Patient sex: M
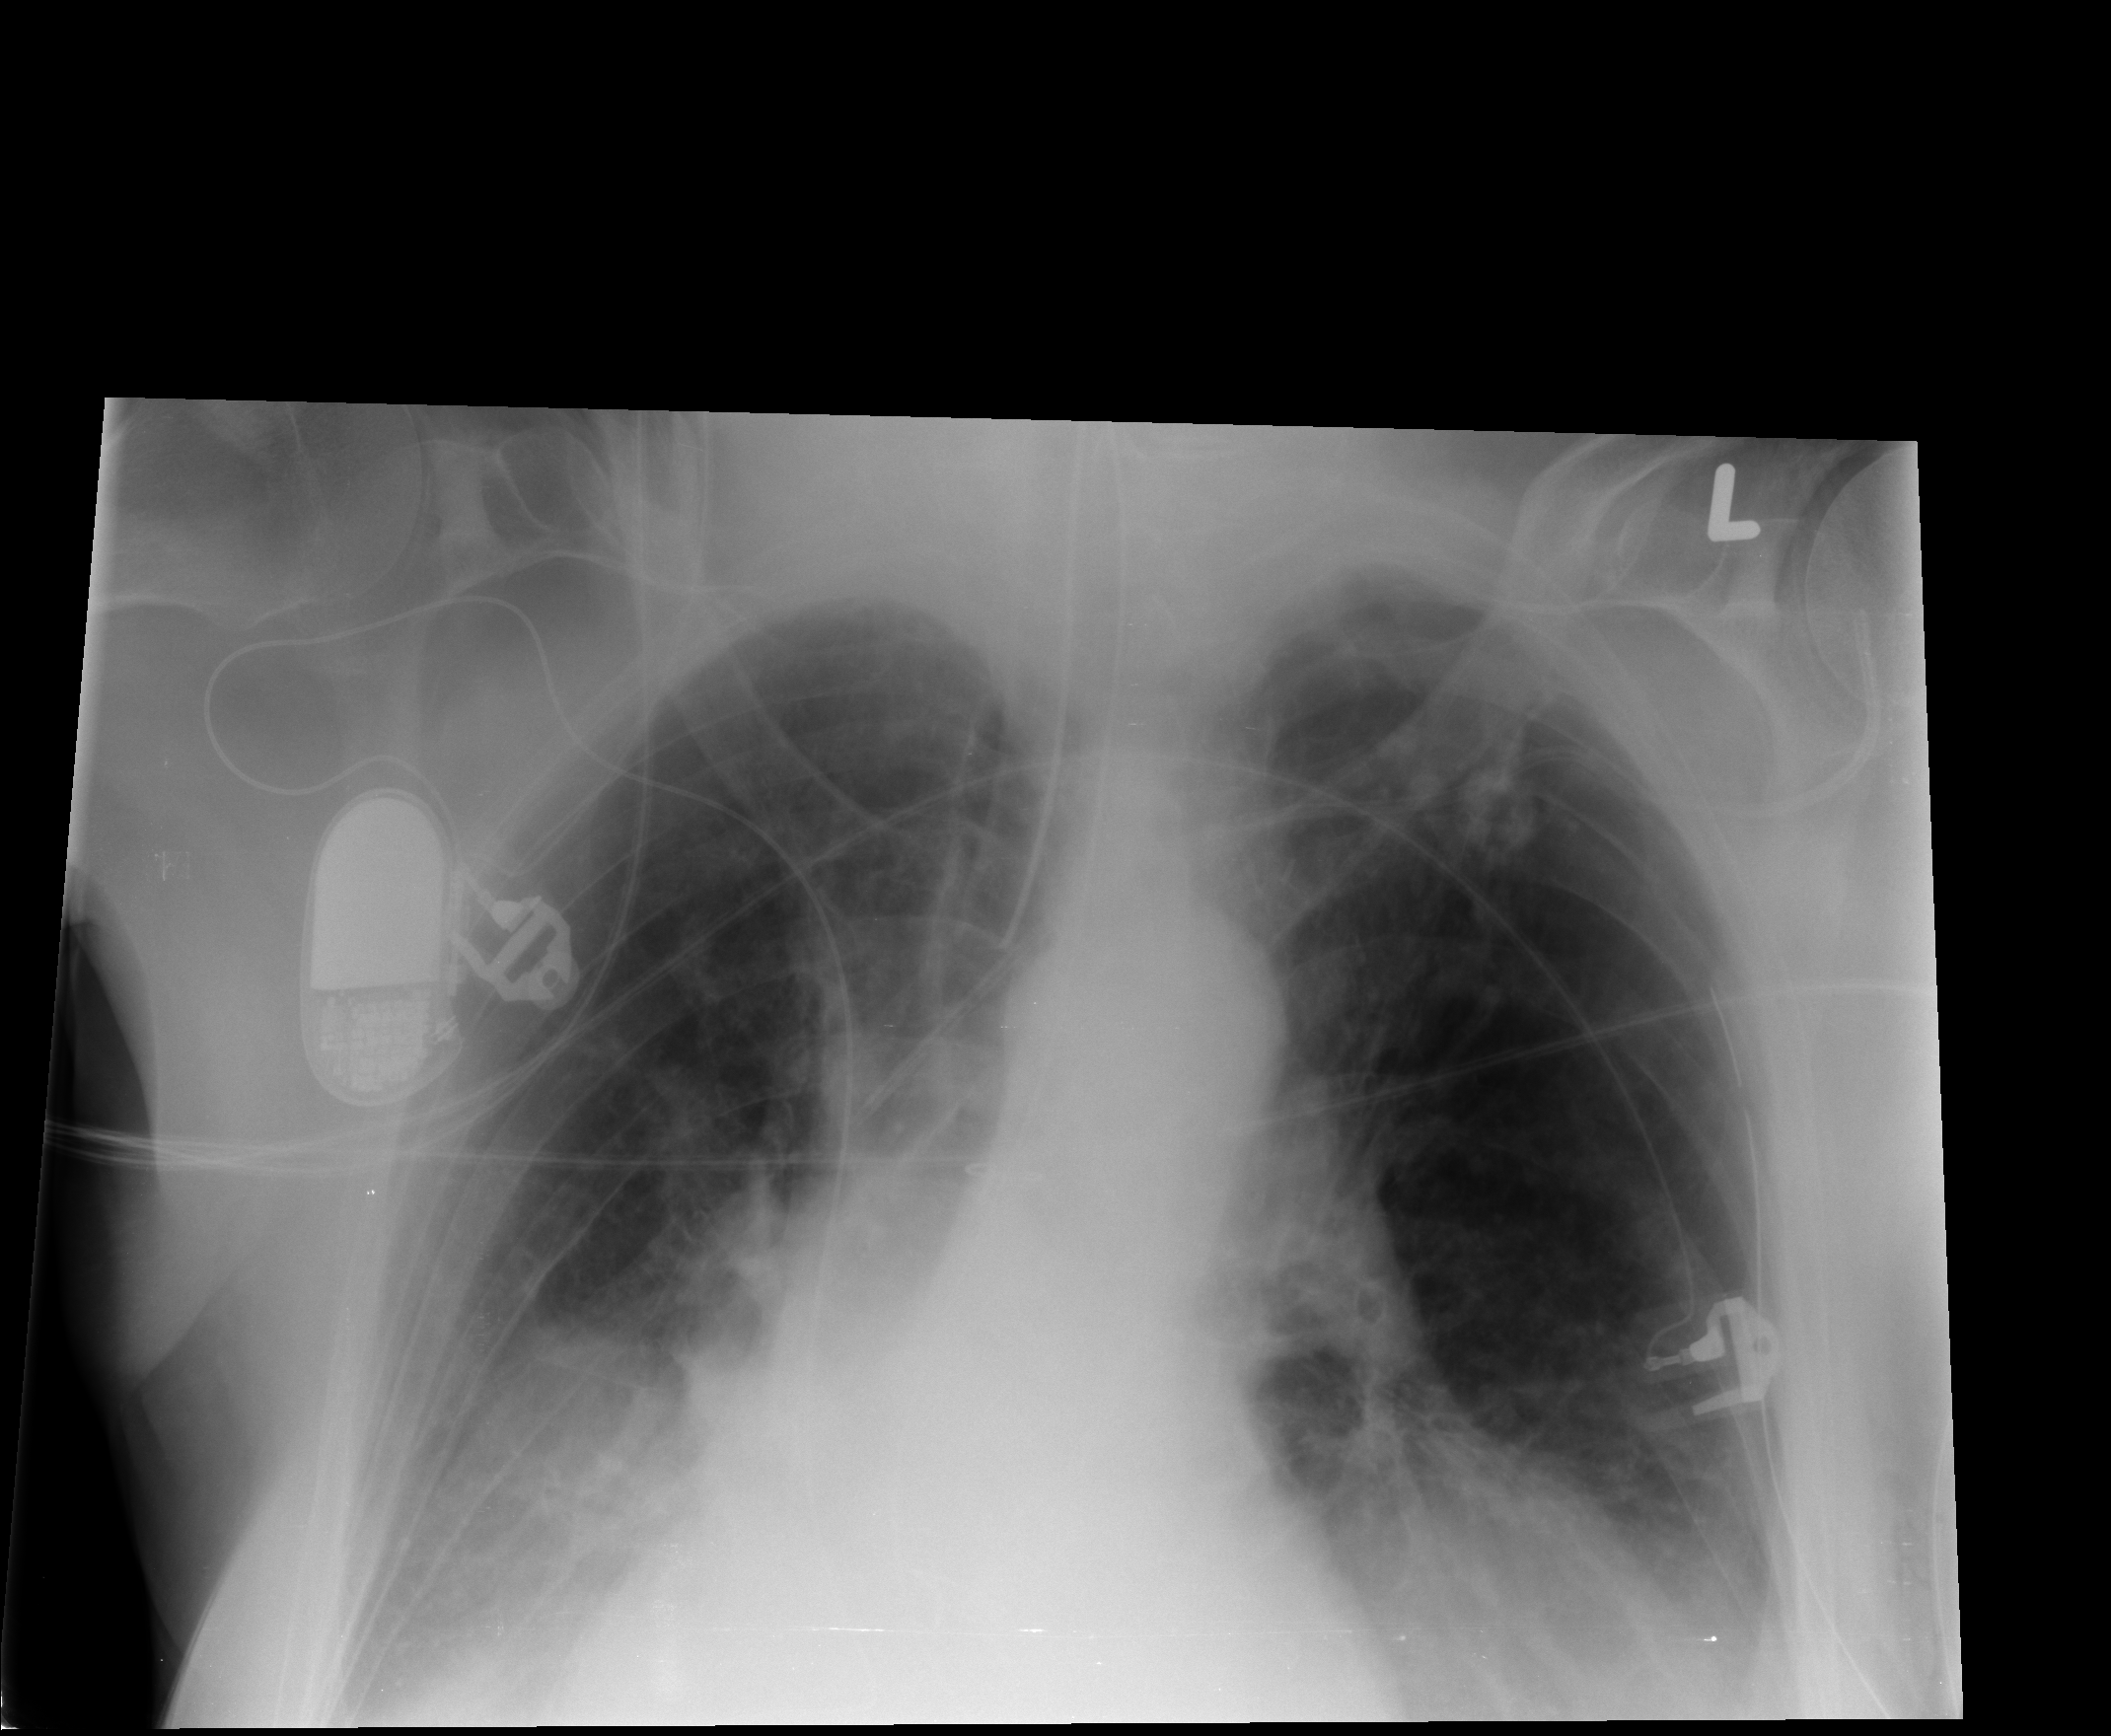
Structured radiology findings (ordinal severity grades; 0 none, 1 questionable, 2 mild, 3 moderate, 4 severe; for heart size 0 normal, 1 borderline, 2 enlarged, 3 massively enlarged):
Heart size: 2
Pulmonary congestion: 2
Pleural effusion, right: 2
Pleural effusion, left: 2
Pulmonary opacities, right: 1
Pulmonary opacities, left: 1
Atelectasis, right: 2
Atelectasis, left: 2